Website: bh-photo
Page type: gifting
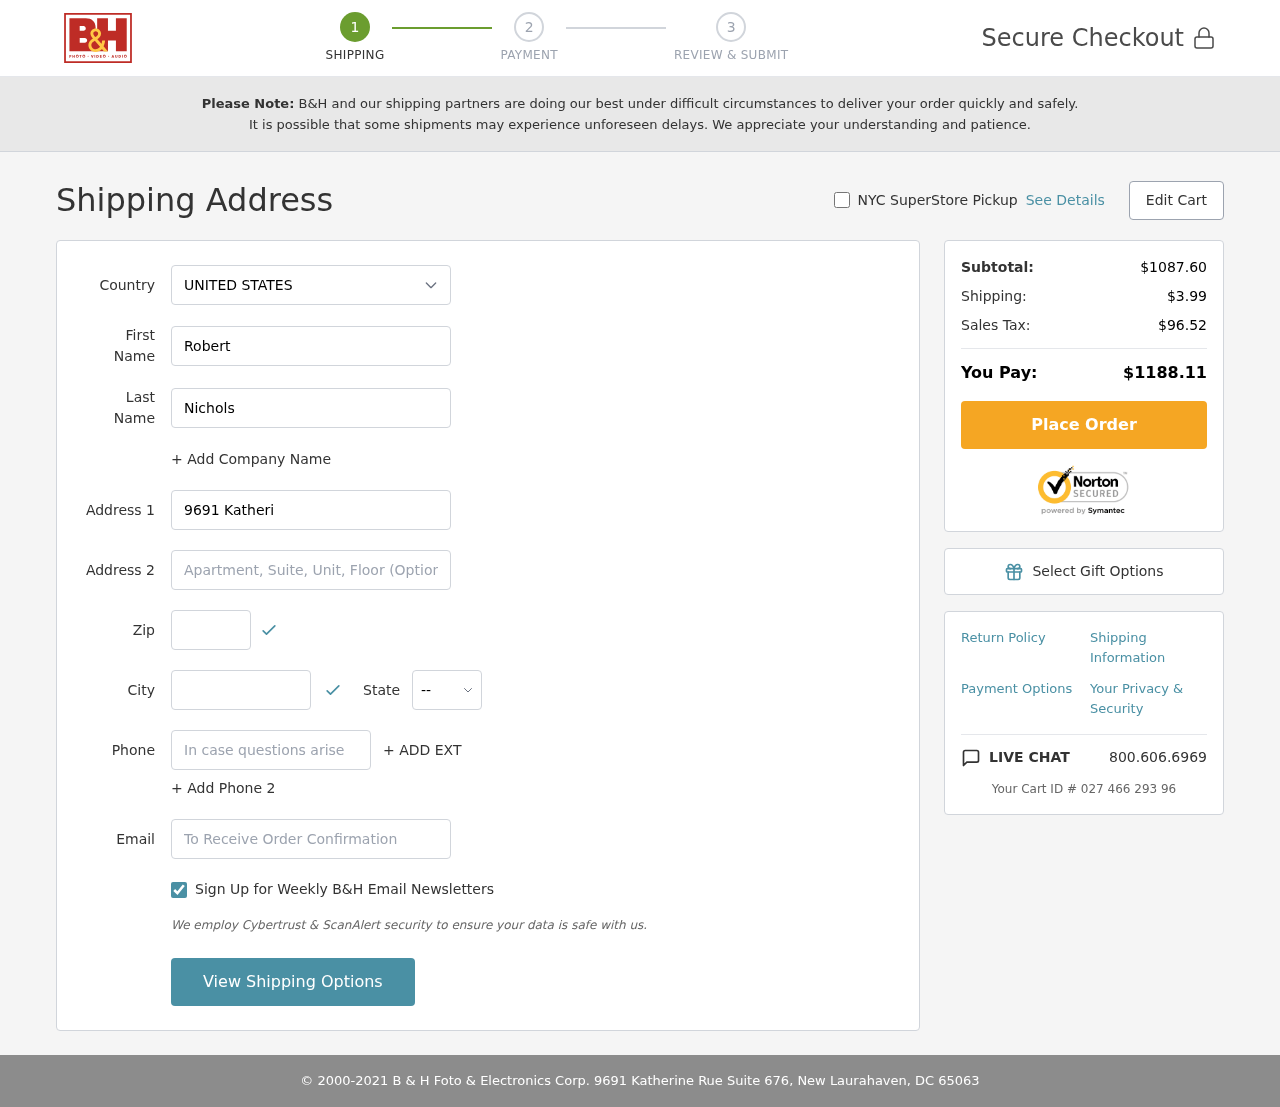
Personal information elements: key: PII_CITY
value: New Laurahaven
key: PII_COUNTRY
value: United States
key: PII_EMAIL
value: robert.nichols@hotmail.com
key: PII_FIRSTNAME
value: Robert
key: PII_LASTNAME
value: Nichols
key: PII_PHONE
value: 2763455136
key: PII_POSTCODE
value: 65063
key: PII_STATE_ABBR
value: DC
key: PII_STREET
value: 9691 Katherine Rue Suite 676
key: PII_STREET2
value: Suite 977
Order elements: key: ORDER_SUBTOTAL
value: $1087.60
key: ORDER_SHIPPING_COST
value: $3.99
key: ORDER_TAX
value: $96.52
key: ORDER_TOTAL
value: $1188.11
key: ORDER_ID
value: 027 466 293 96